Question: I am using Python 3.9.1 and PyQt6. Now I want to create a window with blurred background, which should look something like below:
Blurred Window Background Demo

It would be helpful if anybody provide me a code for this.
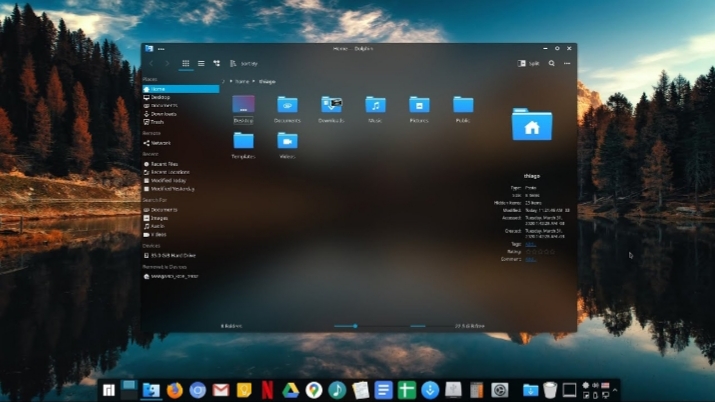
Answer: the real deal:
> python -m pip install BlurWindow
'''
import sys
from PySide2.QtWidgets import *
from PySide2.QtCore import *
from BlurWindow.blurWindow import blur
class MainWindow(QWidget):
def __init__(self):
super(MainWindow, self).__init__()
self.setAttribute(Qt.WA_TranslucentBackground)
self.resize(500, 400)
blur(self.winId())
self.setStyleSheet("background-color: rgba(0, 0, 0, 0)")
if __name__ == '__main__':
app = QApplication(sys.argv)
mw = MainWindow()
mw.show()
sys.exit(app.exec_())
'''
<URL>